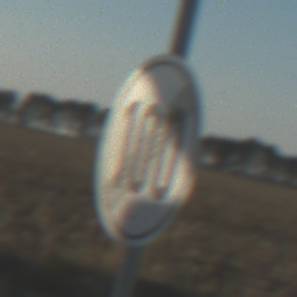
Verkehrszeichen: EndeGeschwindigkeit100
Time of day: SunriseSunset
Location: Outdoor (Nature)
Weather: Clear
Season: NotSpecified
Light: Natural